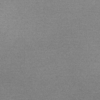
Label: dusty